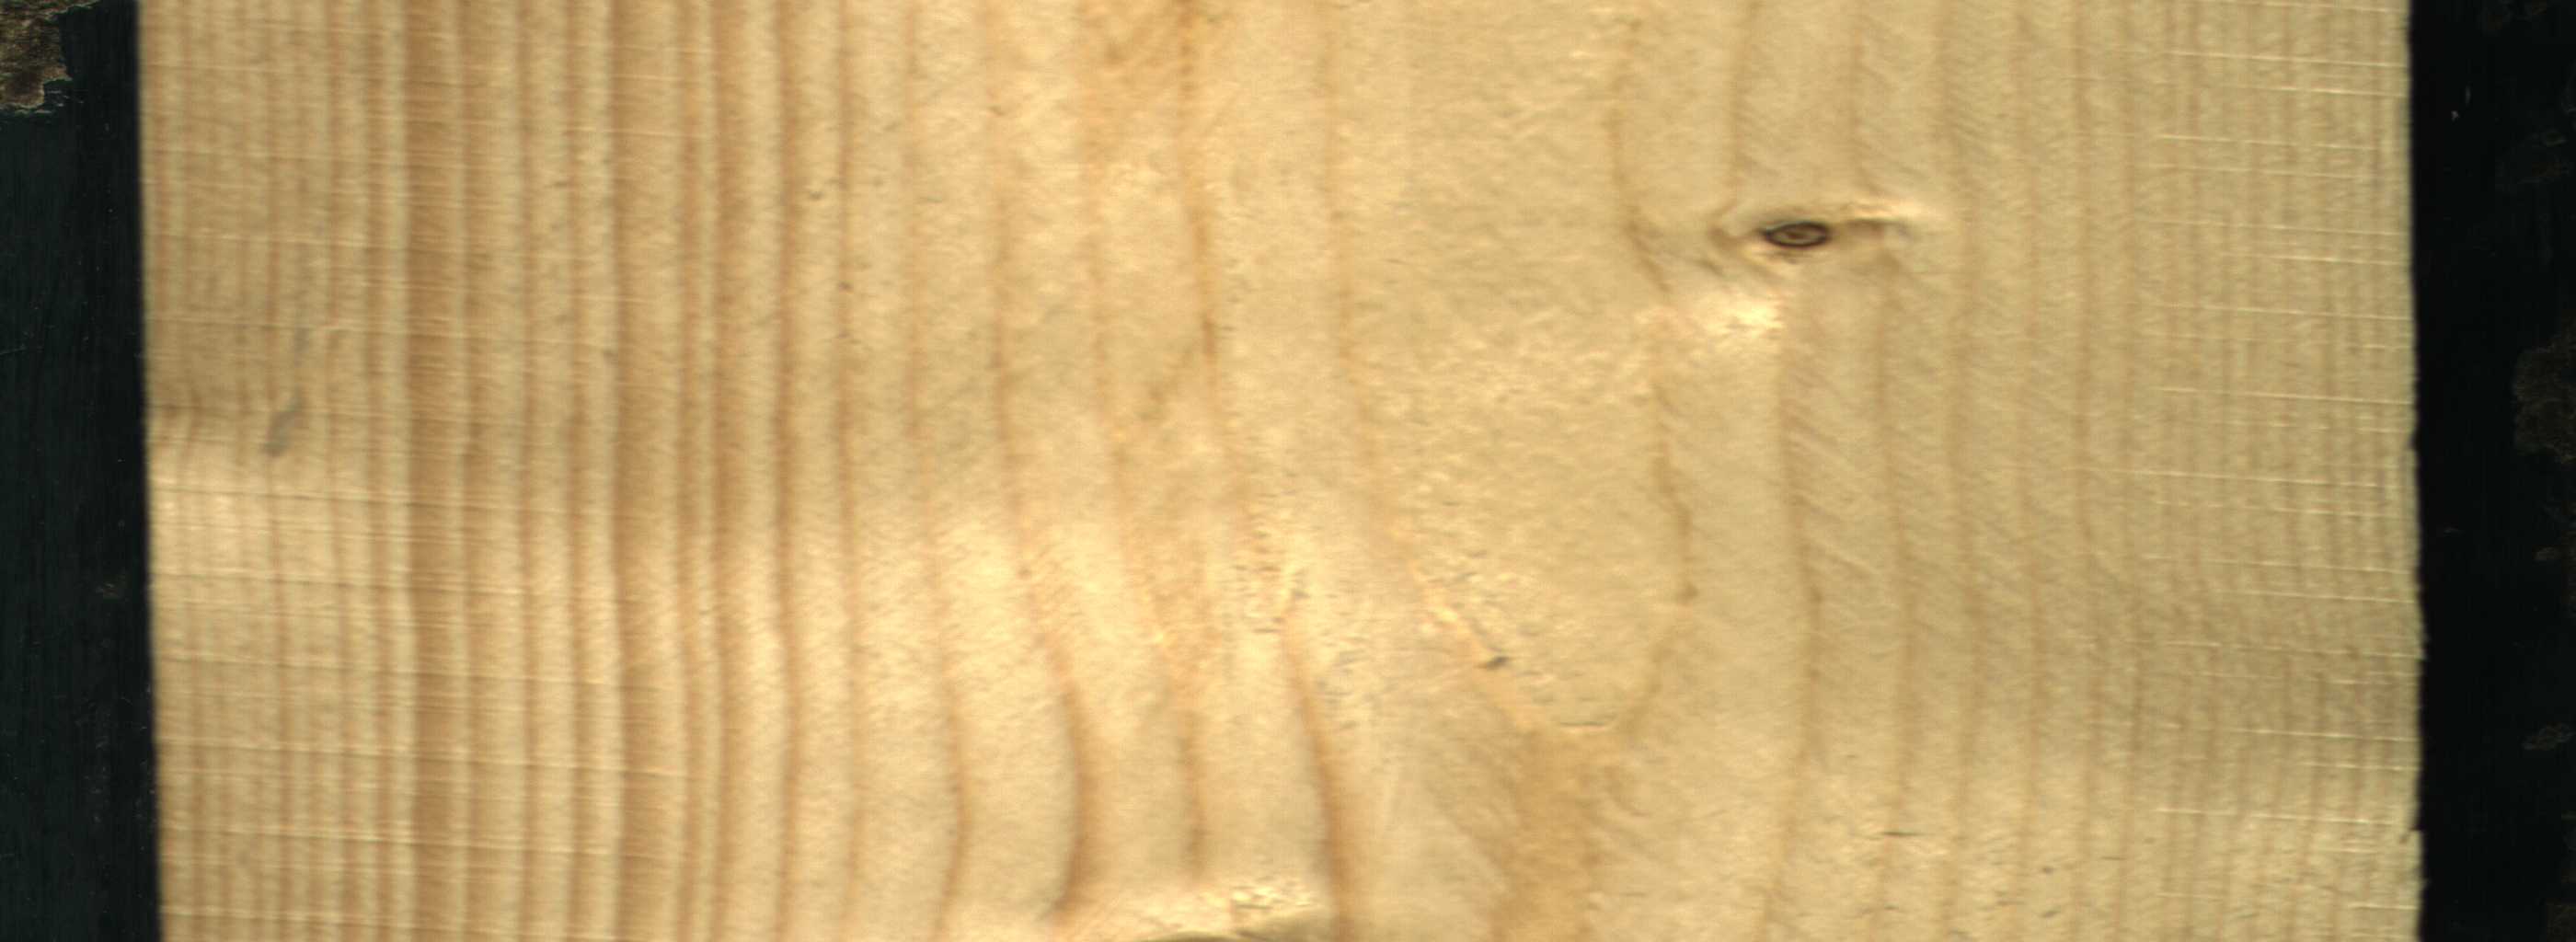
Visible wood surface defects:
Dead_Knot